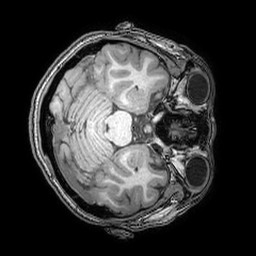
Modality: T1w
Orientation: axial
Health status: ill
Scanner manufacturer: philips
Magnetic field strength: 3 T
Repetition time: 0.007 s
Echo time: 0.0035 s